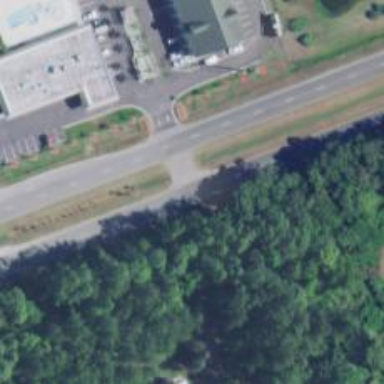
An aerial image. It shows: Trunk link highway.